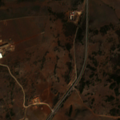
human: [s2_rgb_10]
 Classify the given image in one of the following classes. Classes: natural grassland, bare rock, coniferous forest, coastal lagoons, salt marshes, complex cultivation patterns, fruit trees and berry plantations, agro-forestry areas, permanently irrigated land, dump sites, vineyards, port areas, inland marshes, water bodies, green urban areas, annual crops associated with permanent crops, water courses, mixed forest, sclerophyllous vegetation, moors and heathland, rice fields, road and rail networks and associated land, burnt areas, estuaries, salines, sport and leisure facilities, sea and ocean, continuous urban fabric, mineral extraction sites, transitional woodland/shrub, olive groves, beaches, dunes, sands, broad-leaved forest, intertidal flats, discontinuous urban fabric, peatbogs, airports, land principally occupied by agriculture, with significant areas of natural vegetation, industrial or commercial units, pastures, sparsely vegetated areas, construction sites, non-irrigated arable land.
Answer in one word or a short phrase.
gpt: non-irrigated arable land, pastures, land principally occupied by agriculture, with significant areas of natural vegetation